Question: Can any one help with this error.

Here is the code:
'''
$(document).ready(function(){
var certifications = {
nextCert : 0,
data : [
{
"imgSrc" : "http://res.cloudinary.com/sharek/image/upload/v1460011761/UC-PJNHKQ02_r1gjmj.jpg"
},
{
"imgSrc" : "http://res.cloudinary.com/sharek/image/upload/v1460011761/UC-KE5C95GA_aid30q.jpg"
}
],
getNextCert : function(){
if(this.nextCert === this.data.length){
this.nextCert = 0;
}
else{
this.nextCert += 1;
}
return this.nextCert;
},
getCurrentCert : function() {
return this.nextCert;
},
getImgCert : function() {
return this.data[this.getNextCert()];
}
};//certification object
var certContainer = $('#cert-container').html
var templateItem = $(certContainer);
templateItem.find('.img-responsive').attr('src',certifications.getImgCert()['imgSrc']);
$('#nextBtn').click( function(){
console.log(certifications.getImgCert()['imgSrc']);
templateItem.find('.img-responsive').attr('src',certifications.getImgCert()['imgSrc']);
});
});//document.ready
'''
And here all of the home page I'm working on:
<URL>
Thanks a lot
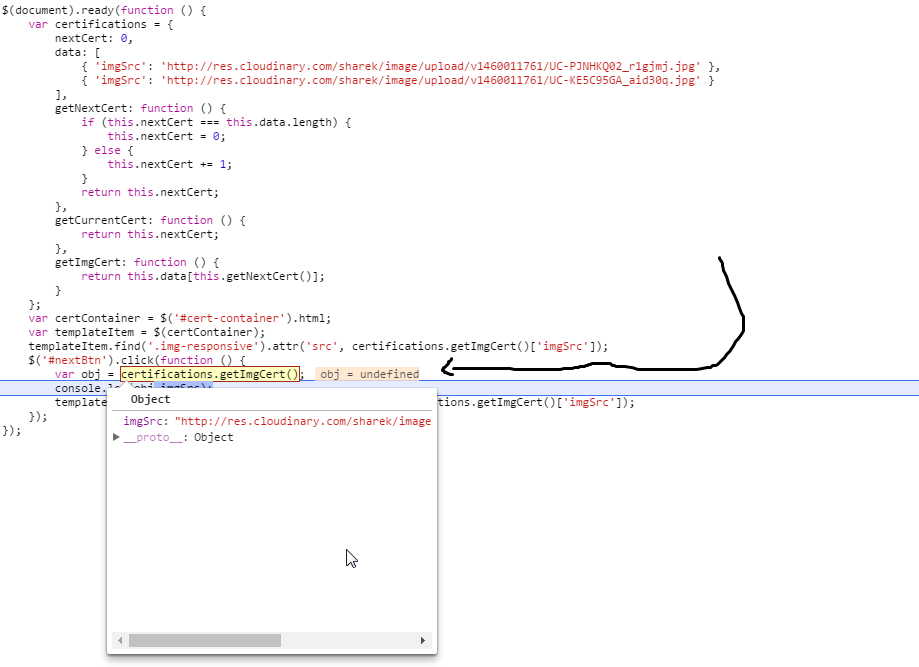
Answer: It's because your getNextCert function is returning an index that's outside the bounds of your certifications array. When nextCert is 1, the check to see if it's out of bounds of the array passes, so your code then increments nextCert to 2 and returns 'data[2]' which is undefined. You need to change your getNextCert function:
'''
getNextCert : function(){
this.nextCert += 1;
if(this.nextCert === this.data.length){
this.nextCert = 0;
}
return this.nextCert;
},
'''